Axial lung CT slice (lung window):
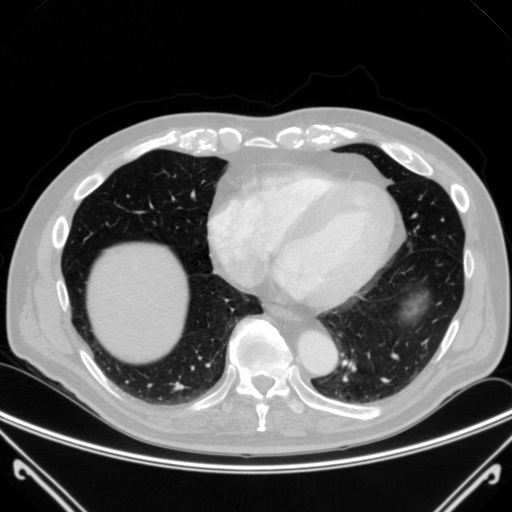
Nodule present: no